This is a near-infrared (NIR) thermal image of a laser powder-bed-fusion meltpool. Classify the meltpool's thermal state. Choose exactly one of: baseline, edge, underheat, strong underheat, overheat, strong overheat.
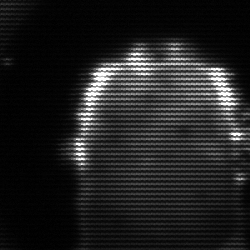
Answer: baseline